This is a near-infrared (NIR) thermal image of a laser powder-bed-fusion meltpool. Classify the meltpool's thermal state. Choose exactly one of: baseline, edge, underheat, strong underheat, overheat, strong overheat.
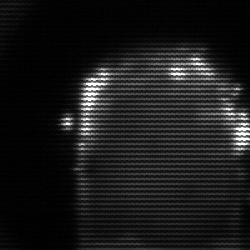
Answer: baseline